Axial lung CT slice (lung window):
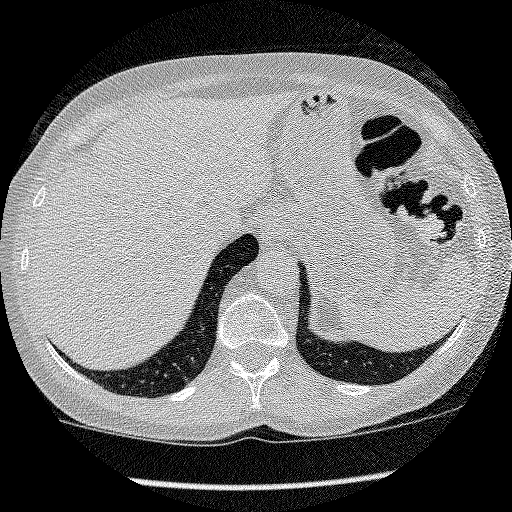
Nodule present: no